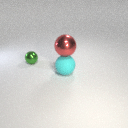
large red metal sphere above large cyan rubber sphere